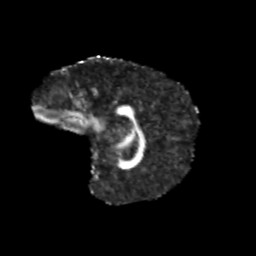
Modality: FA
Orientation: sagittal
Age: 11
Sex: male
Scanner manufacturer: siemens
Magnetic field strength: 3 T
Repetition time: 3.8 s
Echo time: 0.07 s